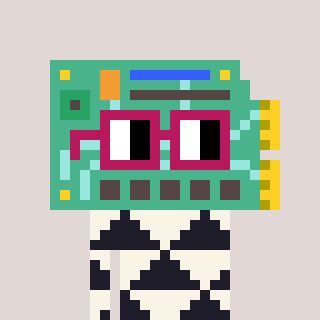
a pixel art character with square dark red glasses, a chipboard-shaped head and a grayscale-colored body on a warm background